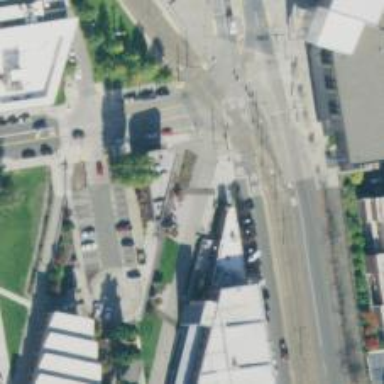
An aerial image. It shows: Railway crossing.